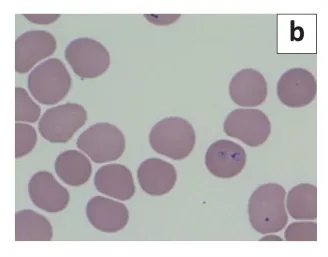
Babesia microti infection acquired in Maine, USA. Blood smear images, Giemsa stain, original magnification. 1000 x. Thin smear showing intra-erythrocytic parasites.
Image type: pathology (giemsa)